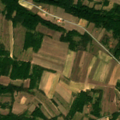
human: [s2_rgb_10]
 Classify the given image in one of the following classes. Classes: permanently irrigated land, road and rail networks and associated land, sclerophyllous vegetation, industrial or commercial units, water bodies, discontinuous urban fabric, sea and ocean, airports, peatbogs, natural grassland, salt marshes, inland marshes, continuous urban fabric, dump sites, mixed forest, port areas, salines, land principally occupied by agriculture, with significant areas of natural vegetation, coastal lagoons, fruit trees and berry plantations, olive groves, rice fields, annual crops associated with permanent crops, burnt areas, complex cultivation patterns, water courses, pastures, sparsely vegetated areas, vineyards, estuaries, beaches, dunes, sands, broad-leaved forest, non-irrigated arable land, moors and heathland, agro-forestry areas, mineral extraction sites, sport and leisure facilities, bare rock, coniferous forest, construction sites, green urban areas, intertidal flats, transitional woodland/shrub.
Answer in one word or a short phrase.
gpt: complex cultivation patterns, land principally occupied by agriculture, with significant areas of natural vegetation, broad-leaved forest